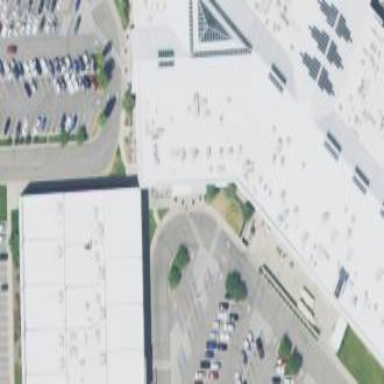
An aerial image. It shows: Clothing store.